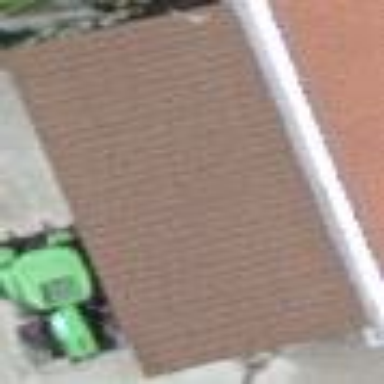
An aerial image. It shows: View of roof of building.